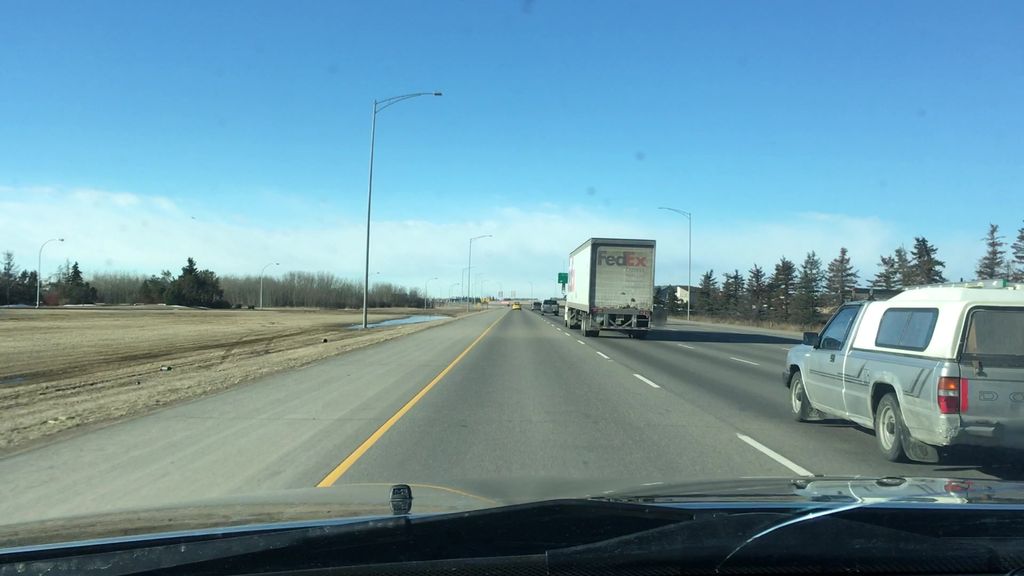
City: edmonton